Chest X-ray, AP view. Patient: 43 years old, sex M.
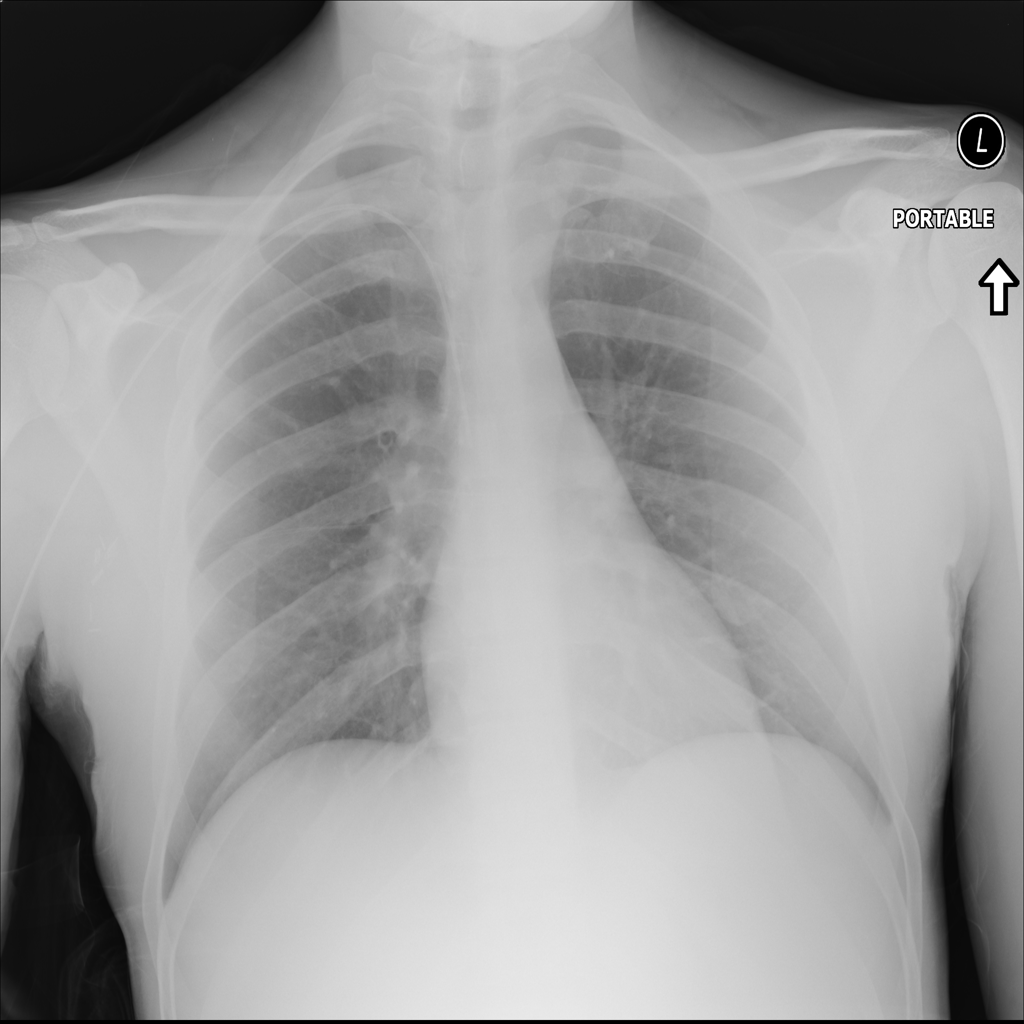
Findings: No Finding